Question: I've two JPanels inside a JFrame but when one JPanel is bigger in height that other then it is being automatically aligned vertically center.I'm using GridBagLayout.Why is that though I set weighty=0? What should I do for aligning Panel1 to top whether Panel2 is bigger or smaller? Thanks.

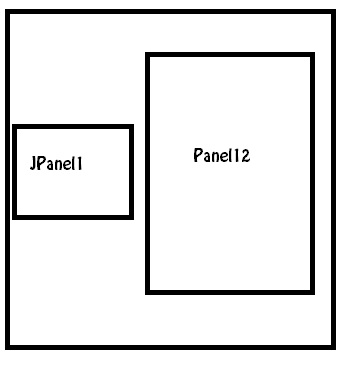
Answer: 'GridBagLayout' is honouring the preferred size of the components.
If you would like the components to have the same height, you can use the 'fill' property of 'GridBagConstraints' and set it to 'GridBagConstraints.HORIZONTAL', which will tell 'GridBagLayout' to fill all the component within the given row so that they meet the height of the row (which should be the height of highest component in the row)
If you just wish to align the components (to the top), you should change the 'anchor' property to 'GridBagConstraints.NORTH'
See <URL> for more details